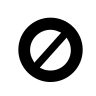
Cursor type: not_allowed
OS/theme: linux-notwaita
Variant: black